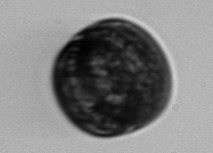
Label: Coscinodiscus